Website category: book
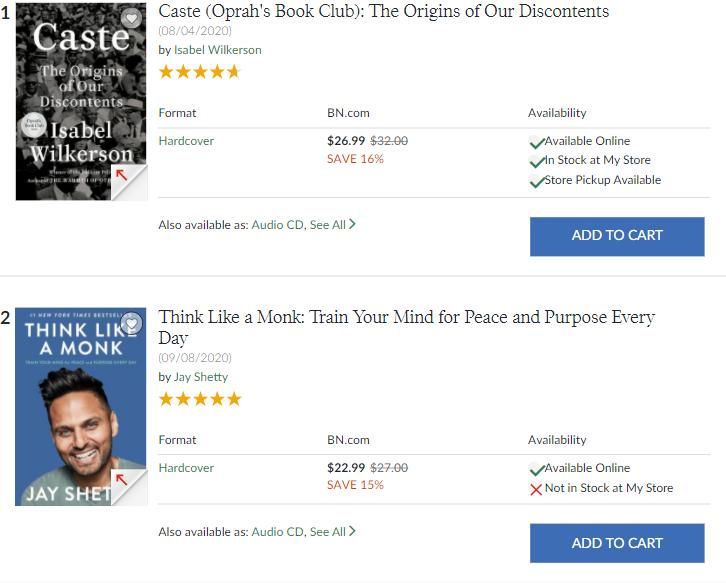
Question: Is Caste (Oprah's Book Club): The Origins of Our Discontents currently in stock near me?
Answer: yes

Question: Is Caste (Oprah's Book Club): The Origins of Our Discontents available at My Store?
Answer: yes

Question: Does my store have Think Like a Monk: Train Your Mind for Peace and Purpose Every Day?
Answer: no

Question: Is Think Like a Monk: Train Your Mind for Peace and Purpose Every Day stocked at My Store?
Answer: no

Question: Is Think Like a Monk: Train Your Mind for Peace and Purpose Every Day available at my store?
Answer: no

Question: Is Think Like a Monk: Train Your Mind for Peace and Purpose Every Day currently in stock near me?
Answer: no

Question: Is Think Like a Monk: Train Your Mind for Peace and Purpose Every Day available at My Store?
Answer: no

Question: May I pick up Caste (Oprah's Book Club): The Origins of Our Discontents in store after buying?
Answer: yes

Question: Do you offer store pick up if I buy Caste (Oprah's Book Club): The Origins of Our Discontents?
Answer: yes

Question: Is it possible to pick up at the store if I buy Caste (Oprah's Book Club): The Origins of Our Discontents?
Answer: yes

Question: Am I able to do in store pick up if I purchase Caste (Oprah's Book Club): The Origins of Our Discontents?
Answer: yes

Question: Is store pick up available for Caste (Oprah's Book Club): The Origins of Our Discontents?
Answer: yes

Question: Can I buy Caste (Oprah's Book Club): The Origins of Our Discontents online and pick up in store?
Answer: yes

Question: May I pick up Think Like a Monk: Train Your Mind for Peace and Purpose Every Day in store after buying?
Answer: no

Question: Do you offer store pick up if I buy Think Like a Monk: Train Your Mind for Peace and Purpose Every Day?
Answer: no

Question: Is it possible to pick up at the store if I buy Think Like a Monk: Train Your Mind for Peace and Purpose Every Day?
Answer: no

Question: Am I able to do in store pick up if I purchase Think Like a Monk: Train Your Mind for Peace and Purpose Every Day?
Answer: no

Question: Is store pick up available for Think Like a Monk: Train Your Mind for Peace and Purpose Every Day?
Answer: no

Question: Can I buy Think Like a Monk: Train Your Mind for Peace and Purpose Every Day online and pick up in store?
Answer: no